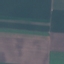
Land use / land cover: AnnualCrop